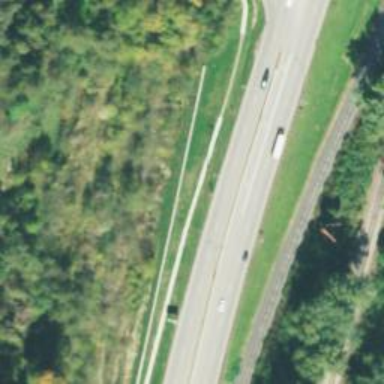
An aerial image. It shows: This image shows trunk highway that functions as expressway.